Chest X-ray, AP view. Patient: 50 years old, sex M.
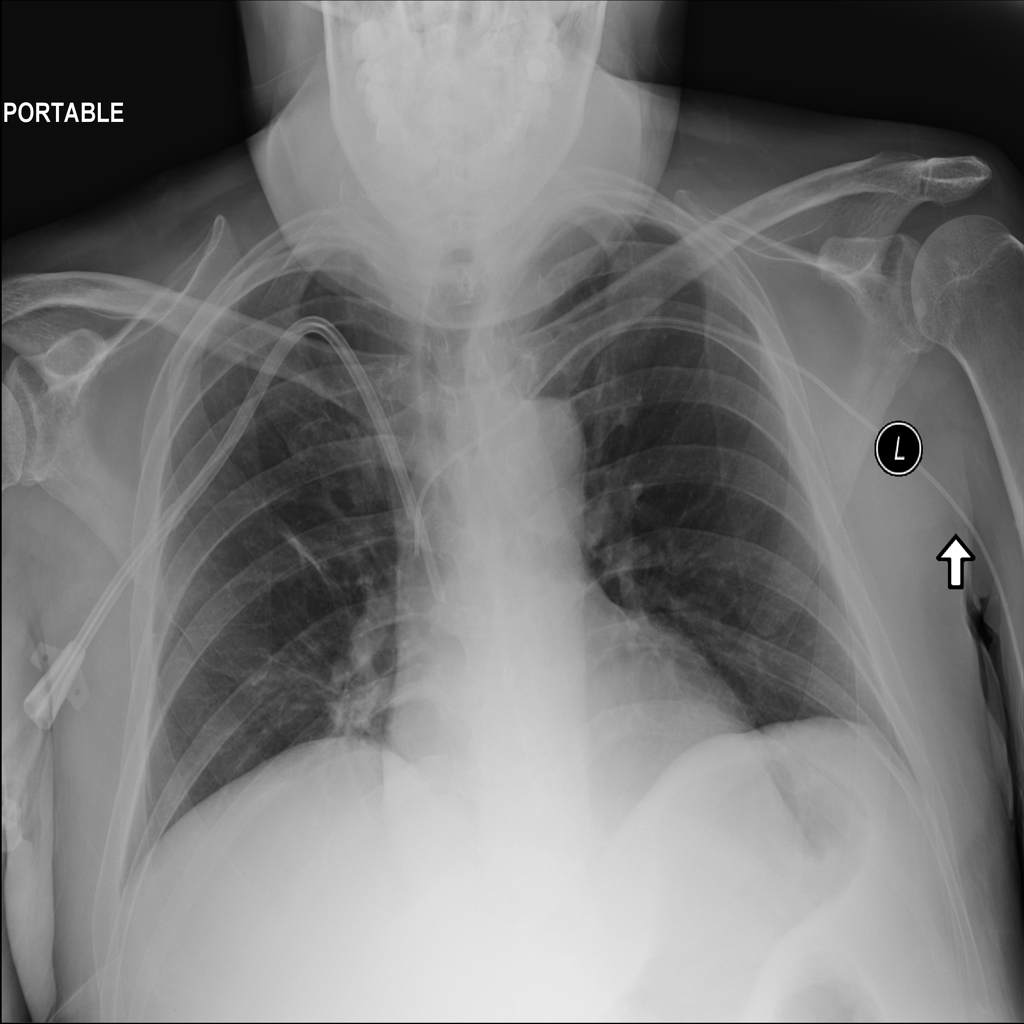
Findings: Effusion